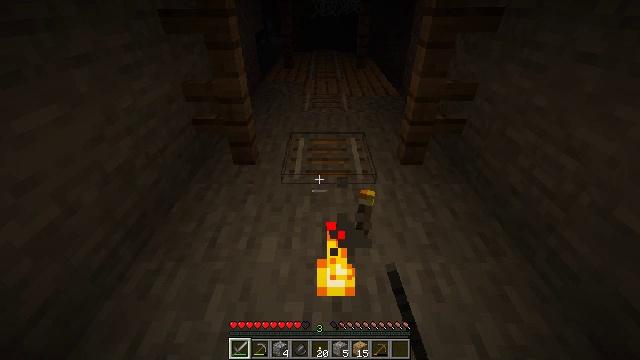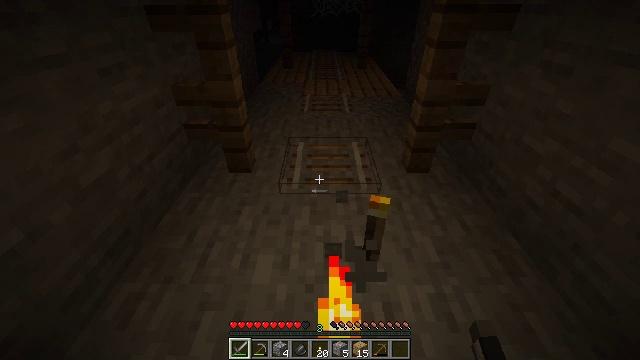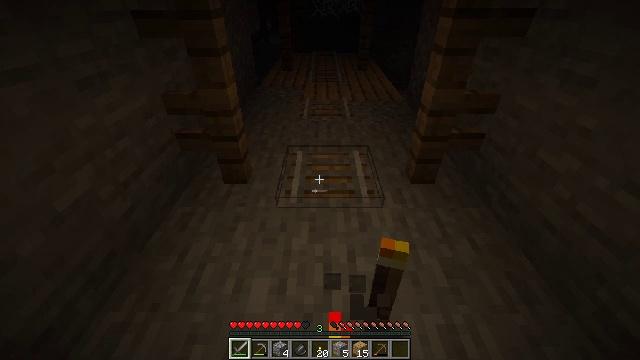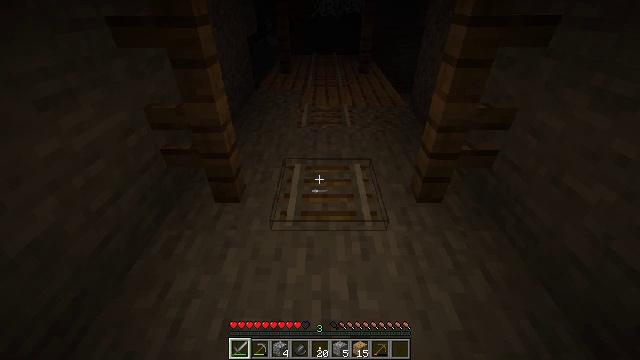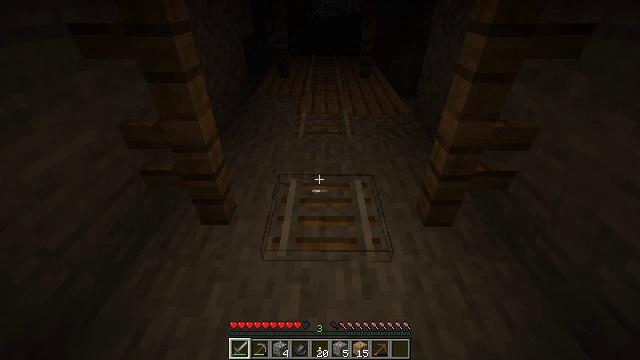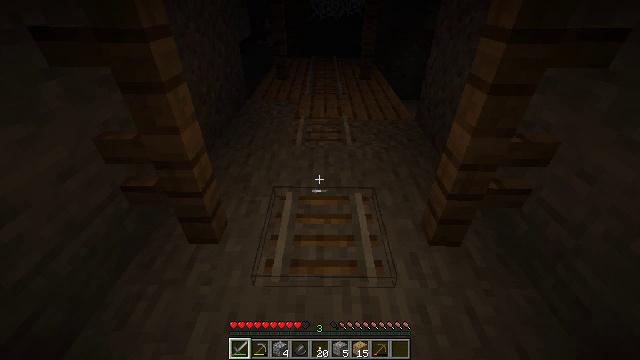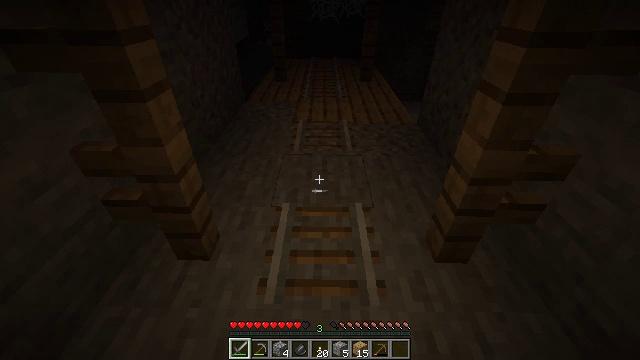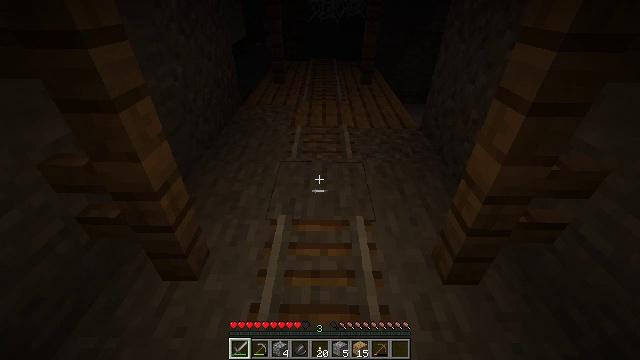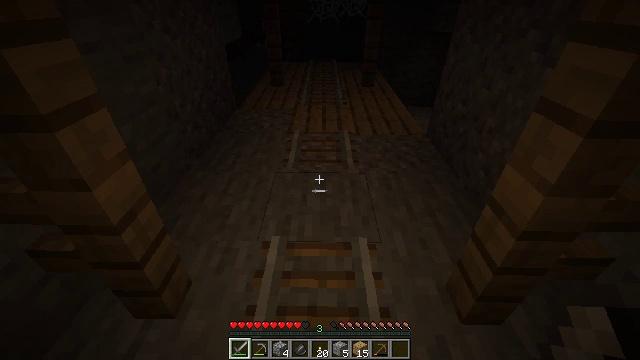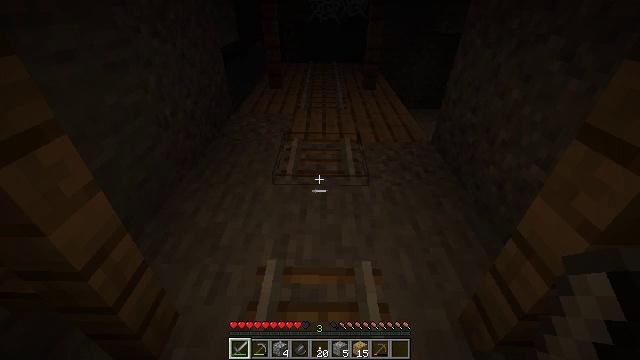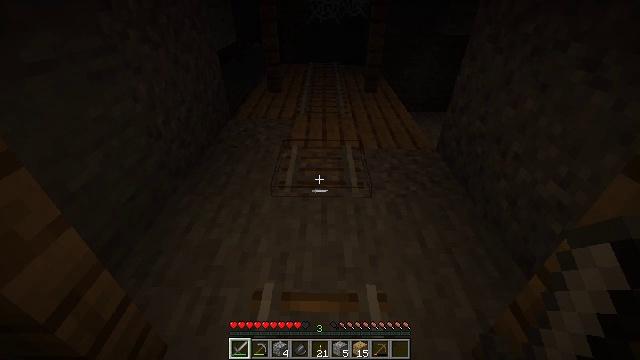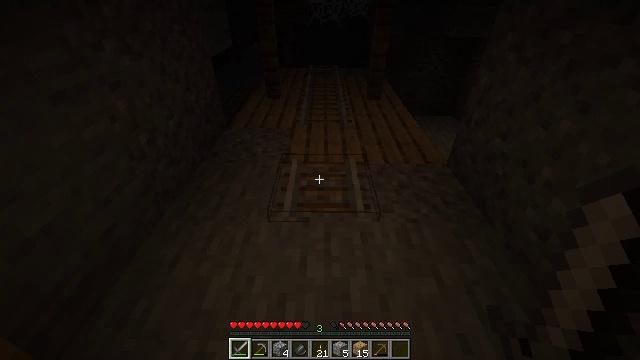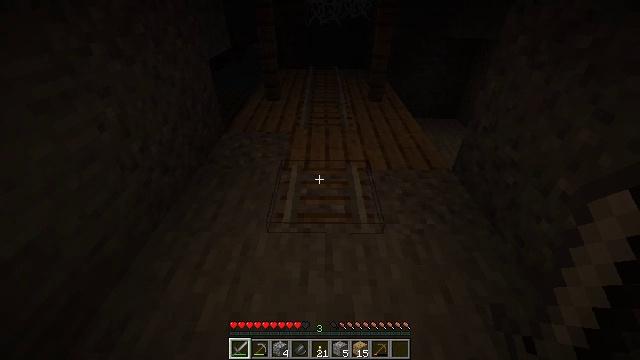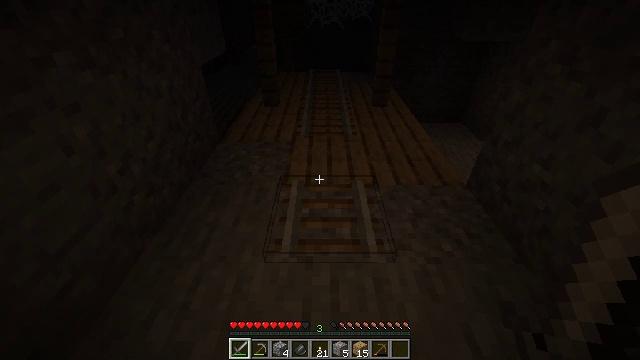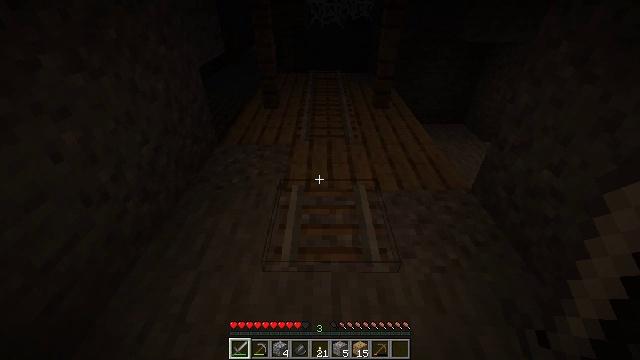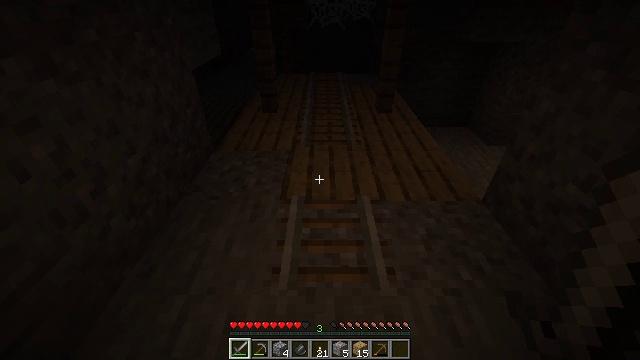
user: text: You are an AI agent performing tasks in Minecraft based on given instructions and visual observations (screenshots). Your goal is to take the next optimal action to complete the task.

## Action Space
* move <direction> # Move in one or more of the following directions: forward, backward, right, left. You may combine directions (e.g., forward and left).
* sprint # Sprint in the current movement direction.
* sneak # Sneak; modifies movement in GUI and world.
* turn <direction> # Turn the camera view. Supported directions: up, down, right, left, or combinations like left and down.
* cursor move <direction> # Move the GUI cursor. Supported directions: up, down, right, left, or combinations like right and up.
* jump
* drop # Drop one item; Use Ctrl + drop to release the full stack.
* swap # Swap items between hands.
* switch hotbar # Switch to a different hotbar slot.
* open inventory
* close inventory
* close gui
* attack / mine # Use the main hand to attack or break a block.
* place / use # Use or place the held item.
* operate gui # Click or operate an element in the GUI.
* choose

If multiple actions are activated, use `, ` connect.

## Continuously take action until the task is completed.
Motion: motion action
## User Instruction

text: Clear out the cobweb from the stronghold.
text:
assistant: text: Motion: move forward
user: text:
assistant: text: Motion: move forward
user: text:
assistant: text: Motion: move forward
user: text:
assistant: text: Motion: move forward
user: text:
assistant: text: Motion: move forward
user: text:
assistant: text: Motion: move forward
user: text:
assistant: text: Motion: move forward
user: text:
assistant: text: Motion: move forward
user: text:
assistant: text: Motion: move forward
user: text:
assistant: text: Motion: move forward
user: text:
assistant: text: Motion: move forward
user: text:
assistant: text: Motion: move forward
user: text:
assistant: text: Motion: move forward
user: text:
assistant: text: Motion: move forward
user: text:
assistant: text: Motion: move forward
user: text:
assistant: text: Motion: move forward
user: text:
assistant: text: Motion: move forward
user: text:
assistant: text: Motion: move forward
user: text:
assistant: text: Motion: move forward
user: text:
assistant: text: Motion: move forward
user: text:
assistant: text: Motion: move forward
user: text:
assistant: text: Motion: move forward
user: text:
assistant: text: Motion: move forward, turn up
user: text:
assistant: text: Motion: move forward, turn up
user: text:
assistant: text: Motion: move forward, turn up
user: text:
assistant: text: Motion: move forward
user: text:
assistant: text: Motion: move forward
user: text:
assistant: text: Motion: move forward
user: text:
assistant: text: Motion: move forward
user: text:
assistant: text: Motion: move forward, turn up